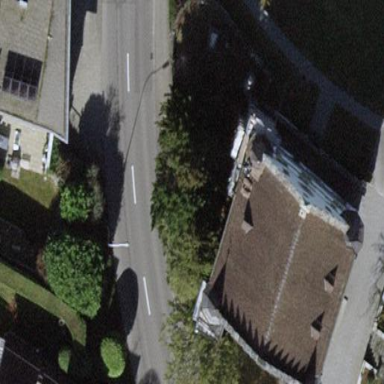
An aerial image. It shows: Commercial building with historical significance - manor castle.